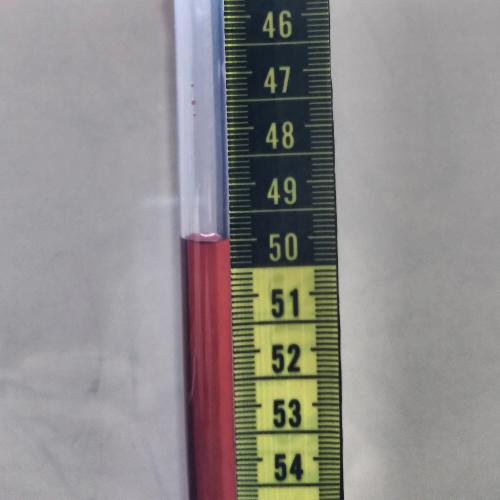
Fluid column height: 50.0 cm